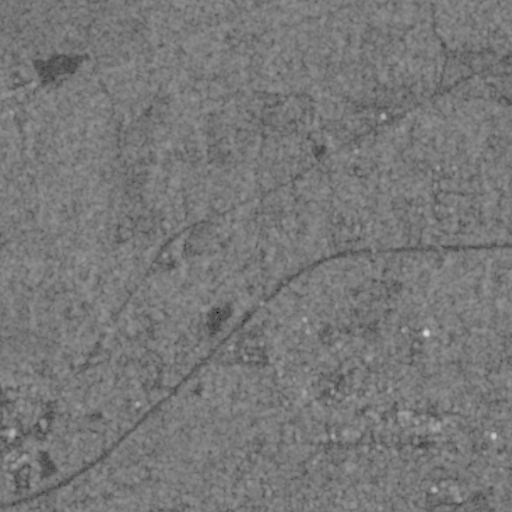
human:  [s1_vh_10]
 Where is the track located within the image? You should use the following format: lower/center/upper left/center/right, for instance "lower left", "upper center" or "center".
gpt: The track is located in the lower right of the image.
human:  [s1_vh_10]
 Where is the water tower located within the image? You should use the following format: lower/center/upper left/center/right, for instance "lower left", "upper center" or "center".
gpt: The water tower is located in the lower right of the image.
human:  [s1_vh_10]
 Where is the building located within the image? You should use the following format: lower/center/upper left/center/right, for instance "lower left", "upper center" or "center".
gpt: There is no building in the image.

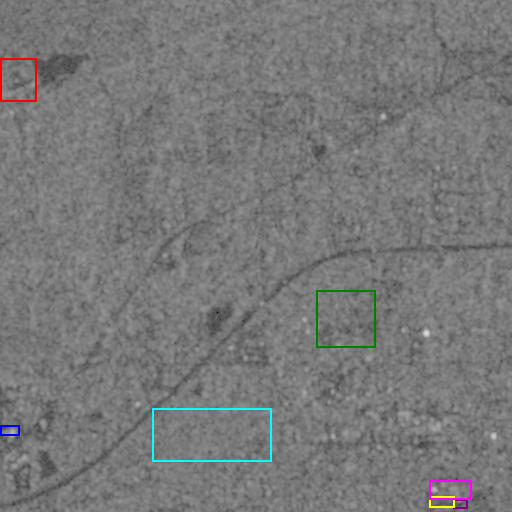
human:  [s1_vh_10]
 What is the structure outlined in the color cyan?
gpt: The structure outlined in cyan is a crop field.
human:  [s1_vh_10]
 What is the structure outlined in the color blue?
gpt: The structure outlined in blue is a gas station.
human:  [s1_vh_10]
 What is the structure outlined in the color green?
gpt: The structure outlined in green is a park.
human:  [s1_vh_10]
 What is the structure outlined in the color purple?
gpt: The structure outlined in purple is a parking lot.
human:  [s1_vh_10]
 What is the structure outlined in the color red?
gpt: The structure outlined in red is a power substation.
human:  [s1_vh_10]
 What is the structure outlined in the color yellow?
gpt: The structure outlined in yellow is a track.
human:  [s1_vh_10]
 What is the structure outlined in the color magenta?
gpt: The structure outlined in magenta is a building.
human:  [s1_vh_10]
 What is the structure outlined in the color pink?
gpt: There is no pink outline.